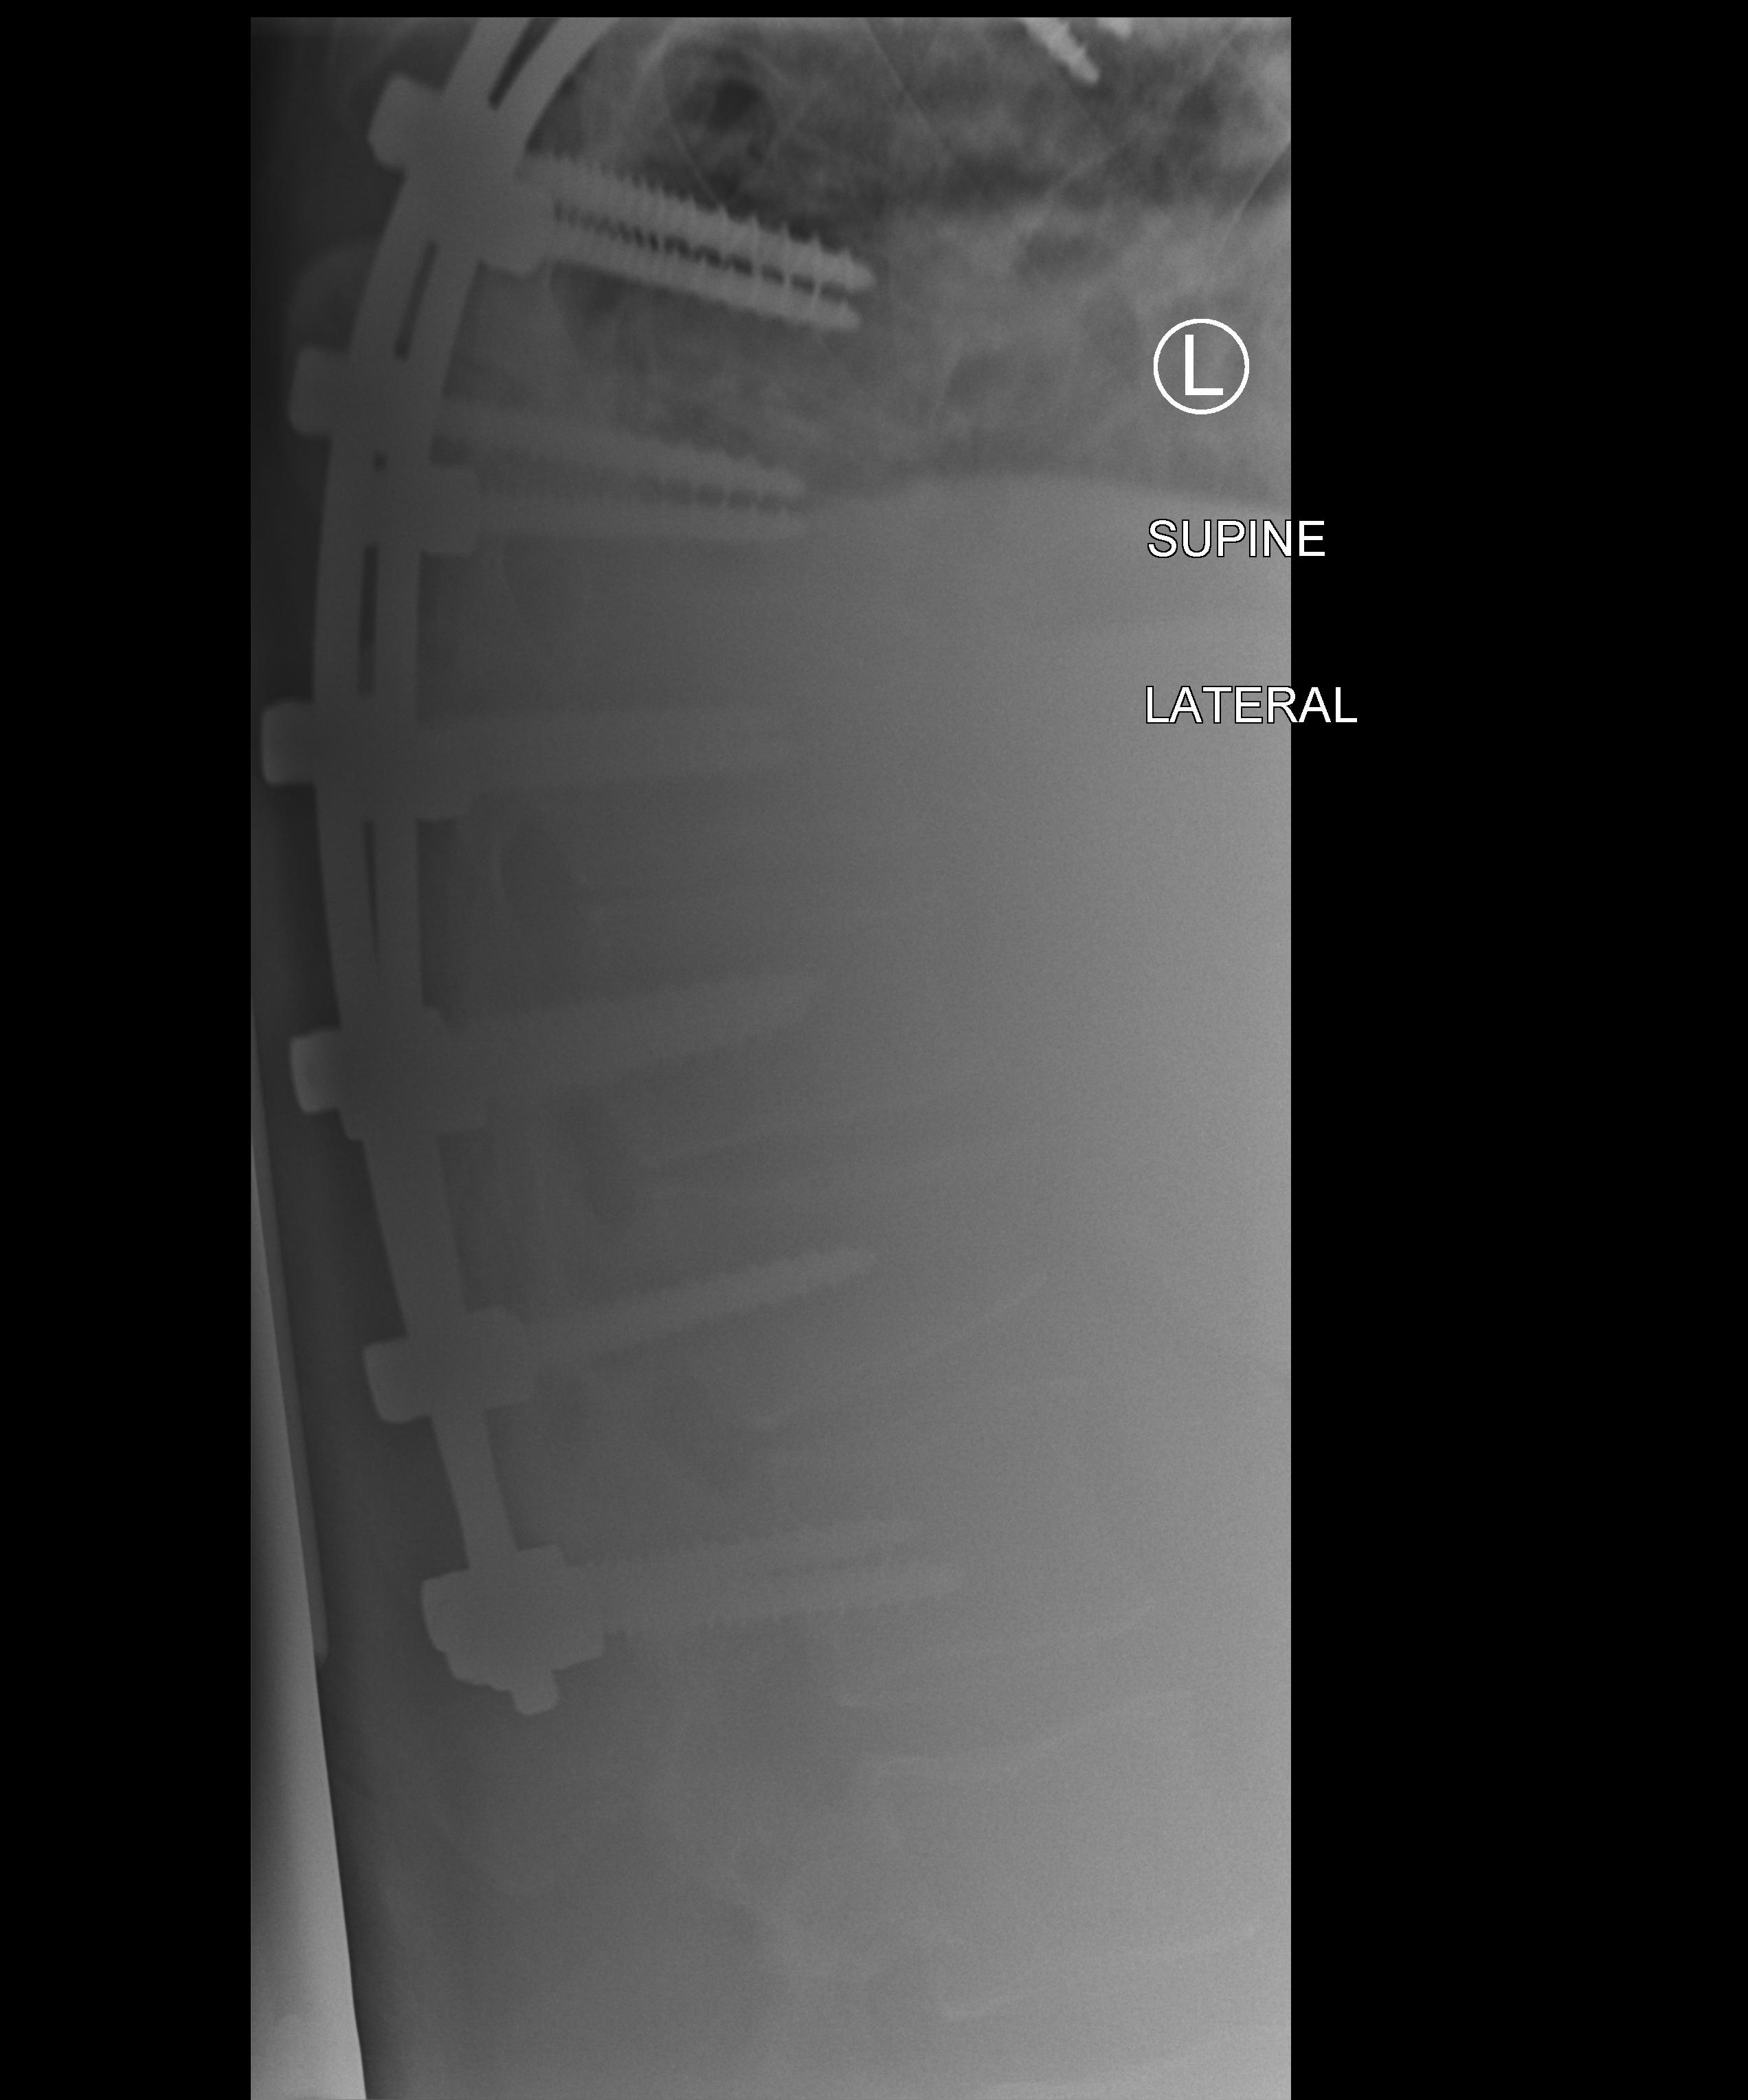
View: LATERAL
Implant manufacturer: medtronic solera